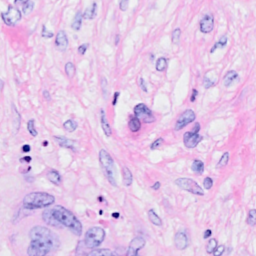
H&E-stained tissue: Breast